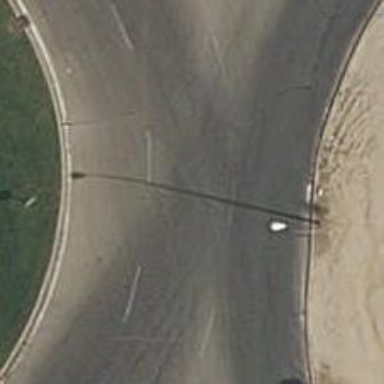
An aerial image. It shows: Residential road with roundabout.